Interaction volume radius: 10 \u00c5
Interaction volume height: 20 \u00c5
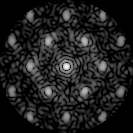
Disorder parameter: 0.4312